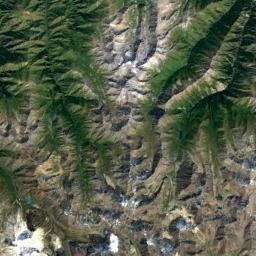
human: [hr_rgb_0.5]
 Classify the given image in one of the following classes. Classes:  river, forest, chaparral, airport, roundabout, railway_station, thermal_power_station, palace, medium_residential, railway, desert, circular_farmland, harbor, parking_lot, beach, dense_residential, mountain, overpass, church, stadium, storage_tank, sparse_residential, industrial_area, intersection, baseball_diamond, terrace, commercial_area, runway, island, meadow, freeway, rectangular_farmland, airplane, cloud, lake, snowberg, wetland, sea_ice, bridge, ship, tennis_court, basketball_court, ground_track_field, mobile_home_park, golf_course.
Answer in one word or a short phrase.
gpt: mountain